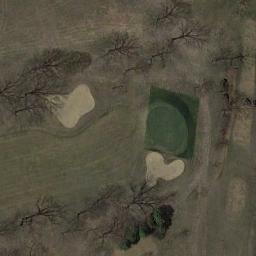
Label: golf_course